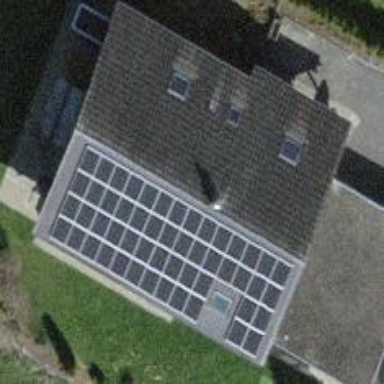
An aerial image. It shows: Solar power generator using photovoltaic panels.